Question: In twitter bootstrap <URL>, there is an interesting way to append a button right next to the input.
Just an example for illustration:
'''
<div class="input-append">
<input class="span2" id="appendedInputButton" type="text">
<button class="btn" type="button">Go!</button>
</div>
'''
In my case I am trying to utilize this concept but the button is slightly bigger (by one pixel) I can't figure out what is causing this.

I have created a fiddle, I hope someone can point me to the right direction.
<URL>
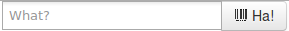
Answer: I guess something else in your CSS causing this issue.
You can fix this issue by overwriting your css. Make 'line-height' from 20px to 19px on '.btn' class:
'''
.btn { line-height: 19px }
'''
Working <URL>